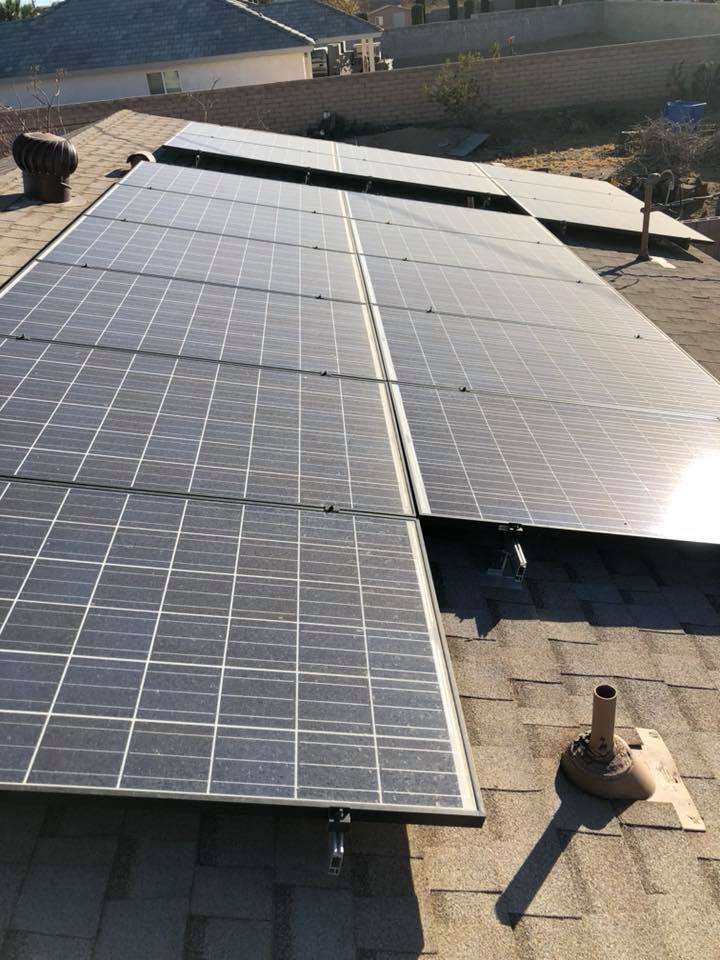
Label: Dusty